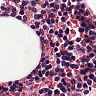
Metastatic tissue present: no